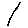
Label: line